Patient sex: M
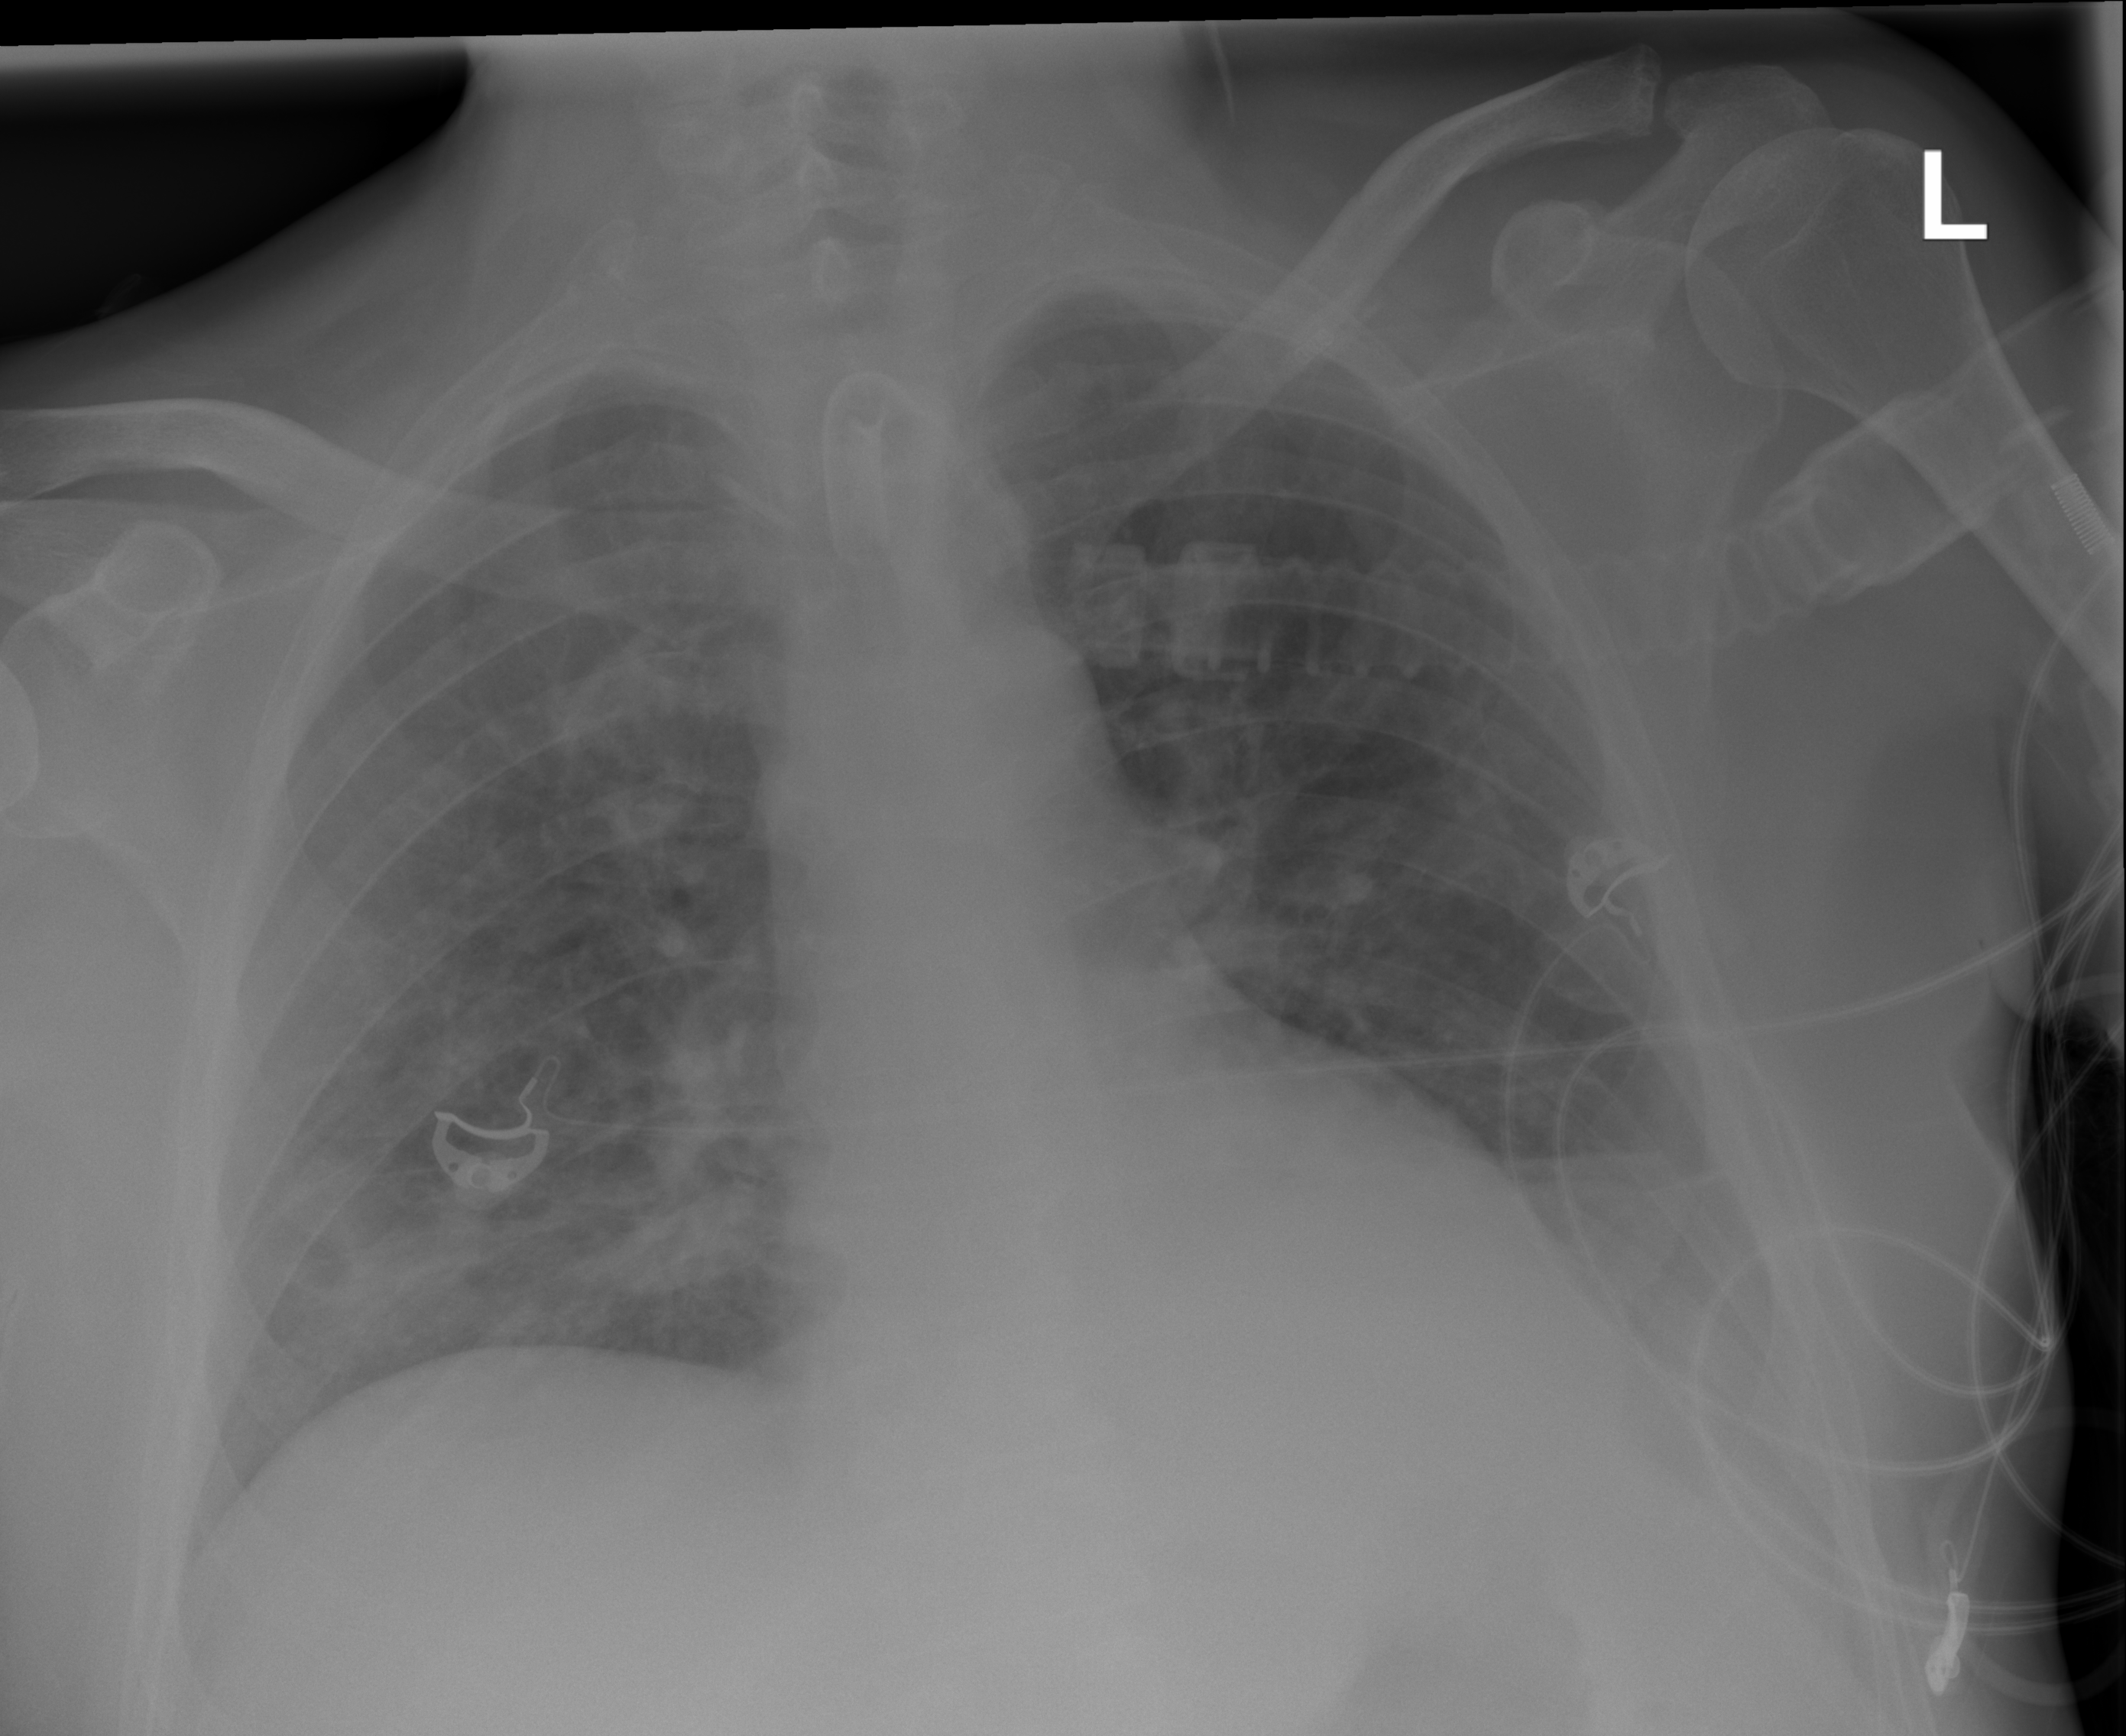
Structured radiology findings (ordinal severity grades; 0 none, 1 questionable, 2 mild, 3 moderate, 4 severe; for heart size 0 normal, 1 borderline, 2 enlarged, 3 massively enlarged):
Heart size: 2
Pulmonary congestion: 0
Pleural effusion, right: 0
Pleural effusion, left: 2
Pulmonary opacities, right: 2
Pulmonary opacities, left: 0
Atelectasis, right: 2
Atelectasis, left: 2